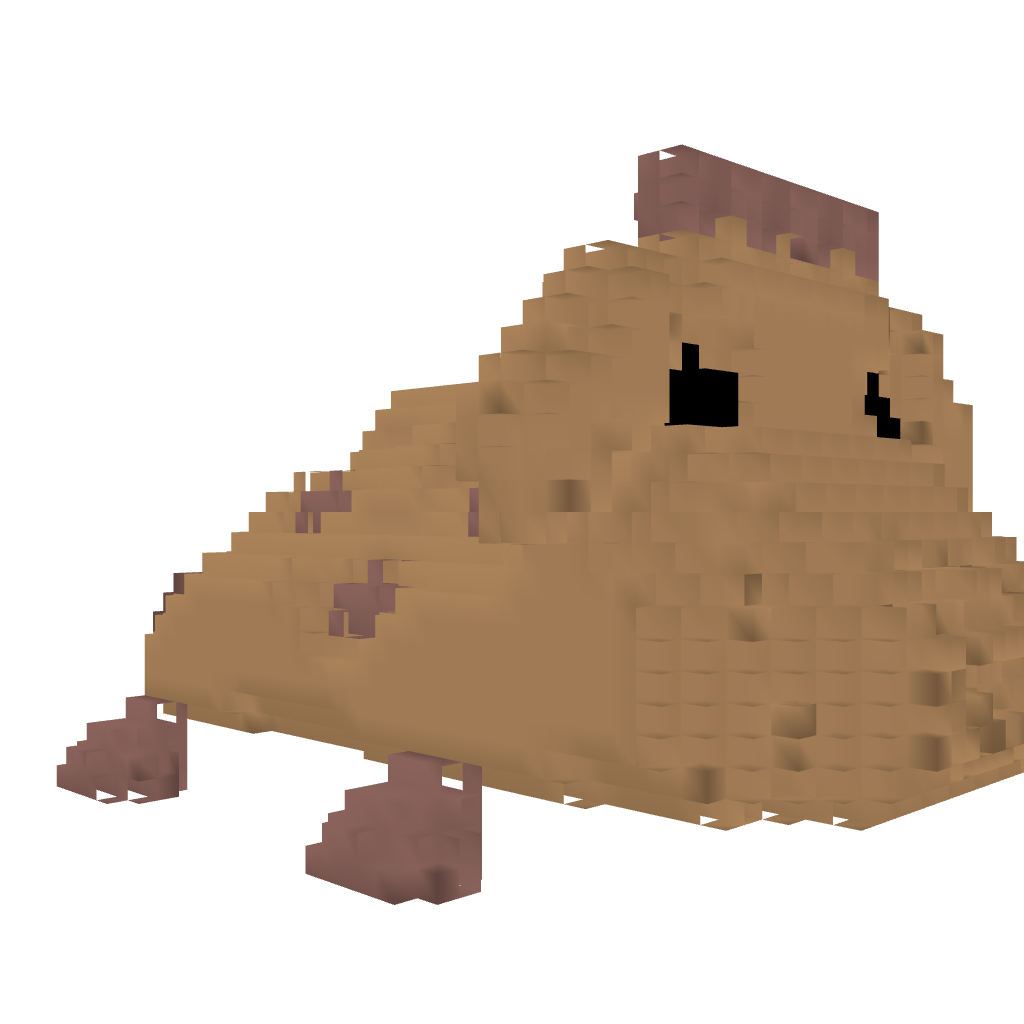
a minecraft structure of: Puppy PillowPet good quality